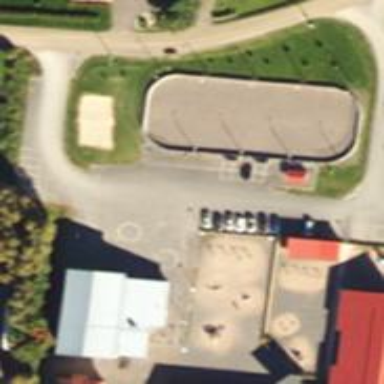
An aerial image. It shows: Sports centre in the leisure land.